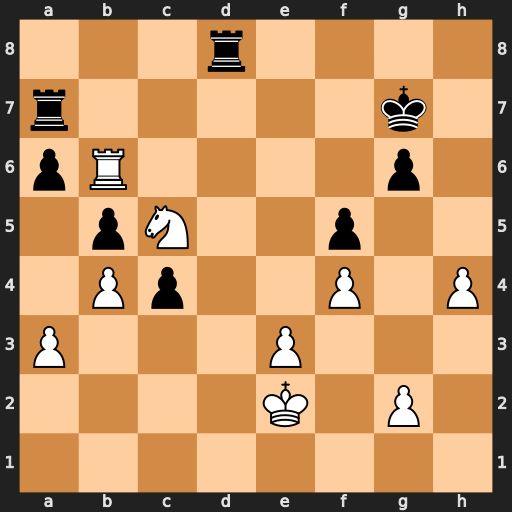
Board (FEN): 3r4/r5k1/pR4p1/1pN2p2/1Pp2P1P/P3P3/4K1P1/8
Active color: w
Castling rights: -
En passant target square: -
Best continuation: Ne6+ Kh8 Nxd8